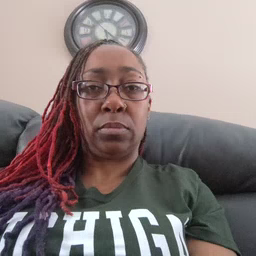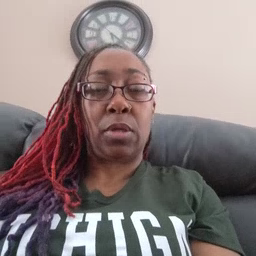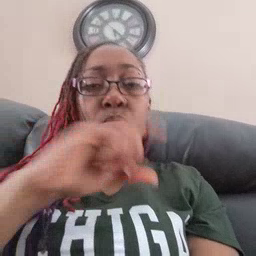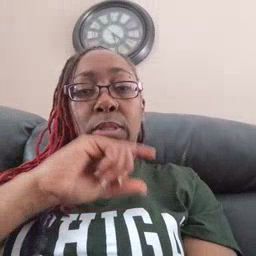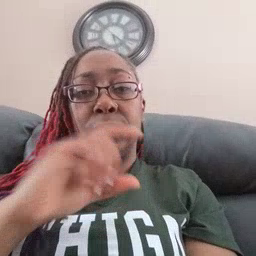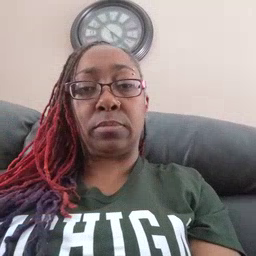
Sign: police